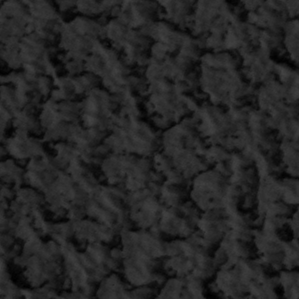
Label: frost